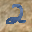
Label: 2